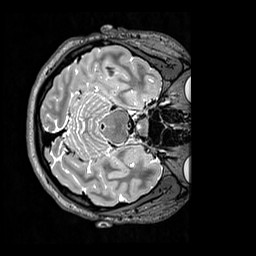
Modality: T2w
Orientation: axial
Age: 24
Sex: female
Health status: healthy
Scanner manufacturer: siemens
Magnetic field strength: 3 T
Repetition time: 3.2 s
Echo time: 0.568 s